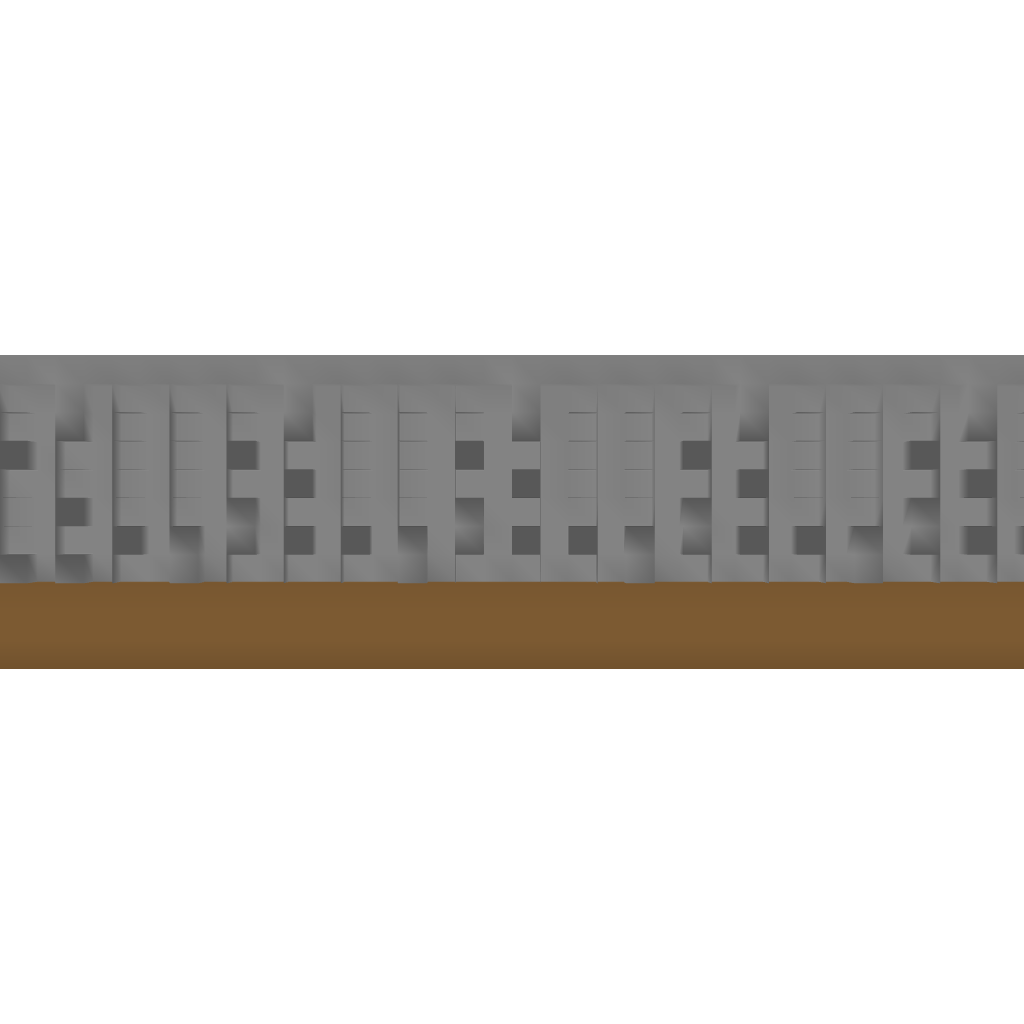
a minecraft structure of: Battlefield bad low quality